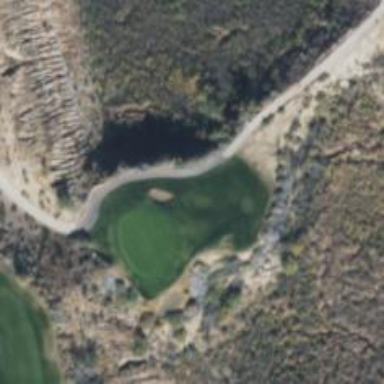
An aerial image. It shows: Golf hole.